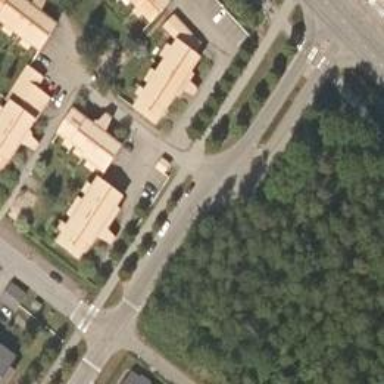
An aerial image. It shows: Asphalt cycleway.